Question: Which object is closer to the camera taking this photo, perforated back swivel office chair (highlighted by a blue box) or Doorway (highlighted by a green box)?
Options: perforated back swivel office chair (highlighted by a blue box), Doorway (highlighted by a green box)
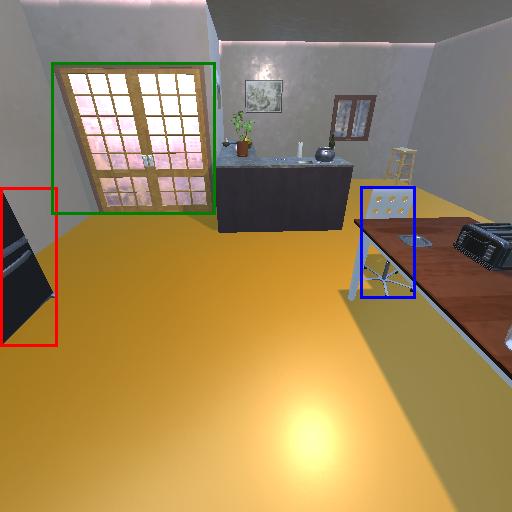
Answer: perforated back swivel office chair (highlighted by a blue box)